Aerial crown-view tile of a tropical tree (Barro Colorado Island, Panama), acquired 20250715:
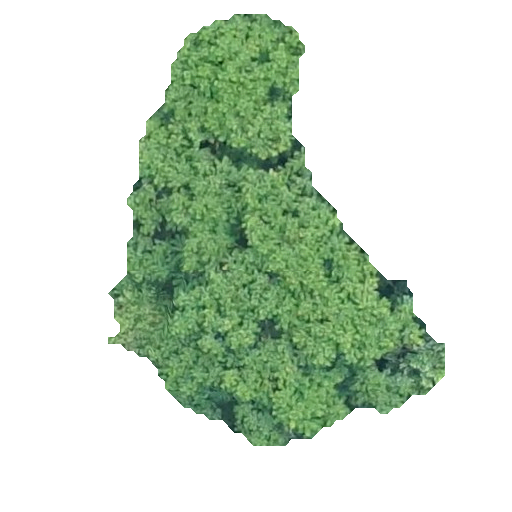
Species: Trattinnickia aspera
GBIF accepted scientific name: Trattinnickia aspera
Crown area: 123.715 m²